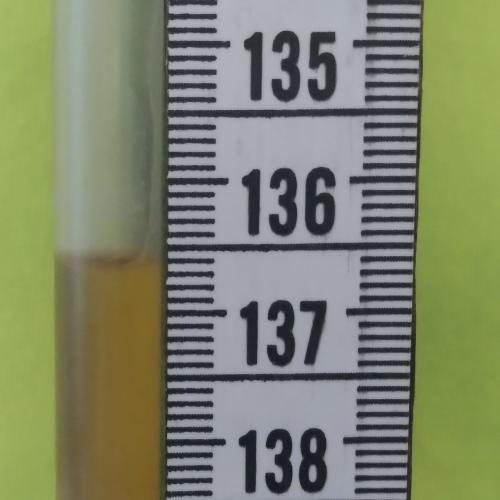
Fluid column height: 136.6 cm